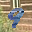
Label: 9